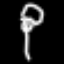
Label: fork